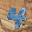
Label: 4